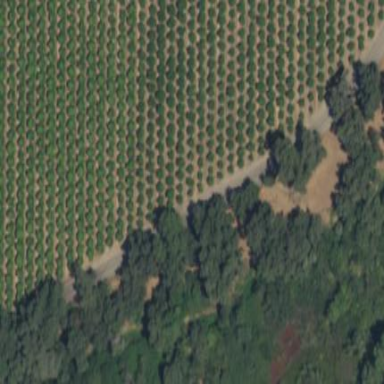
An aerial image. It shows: Orange orchard with rows of vibrant orange trees.